Chest X-ray. View position: AP
Patient age: 60
Patient sex: F
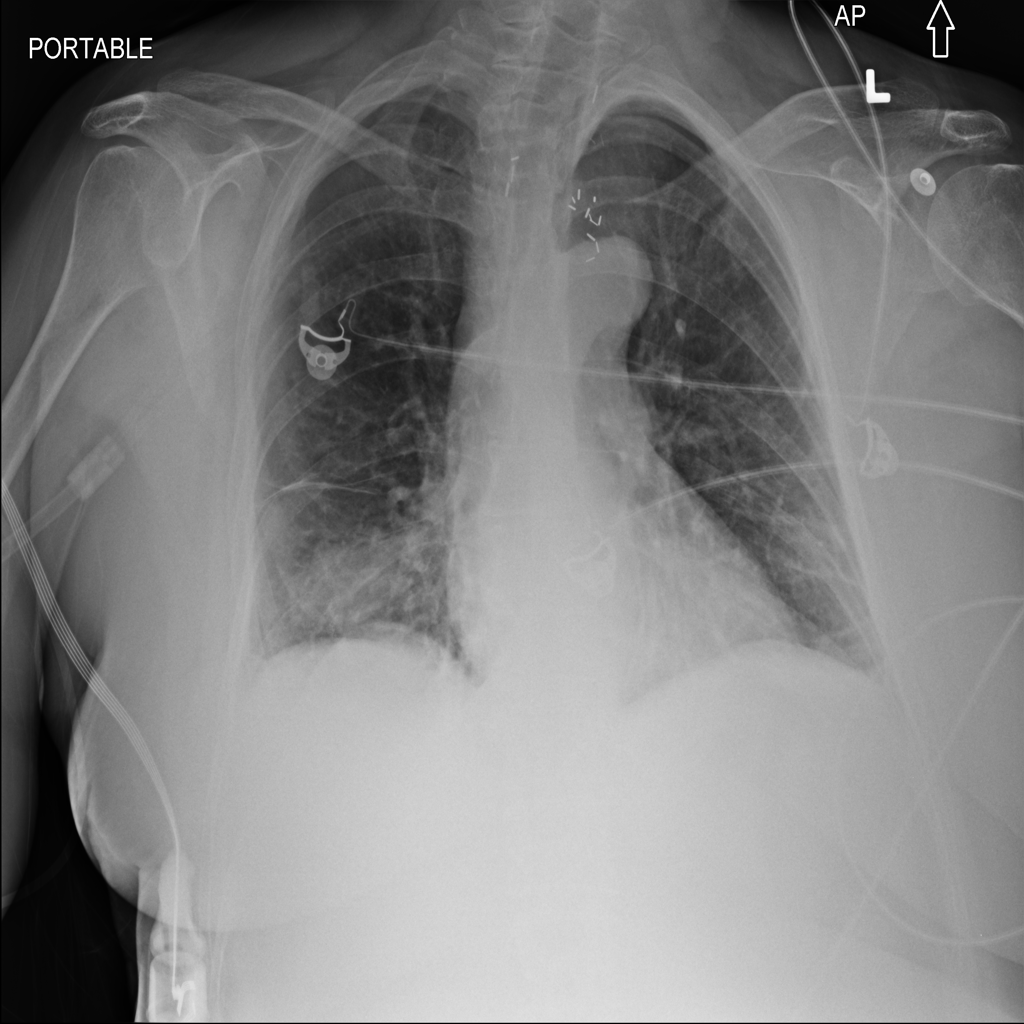
Finding: Pneumothorax